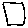
Label: square